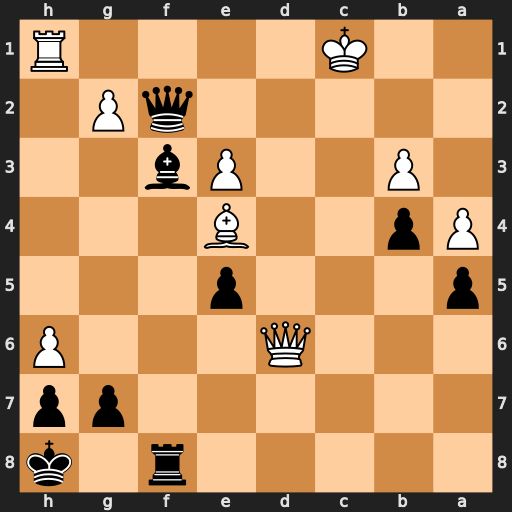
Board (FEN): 5r1k/6pp/3Q3P/p3p3/Pp2B3/1P2Pb2/5qP1/2K4R
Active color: b
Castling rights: -
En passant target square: -
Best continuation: Rc8+ Kb1 Bxe4+